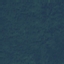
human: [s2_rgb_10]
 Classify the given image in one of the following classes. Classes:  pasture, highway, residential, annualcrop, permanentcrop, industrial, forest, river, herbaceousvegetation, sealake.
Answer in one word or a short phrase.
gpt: Forest